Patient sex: M
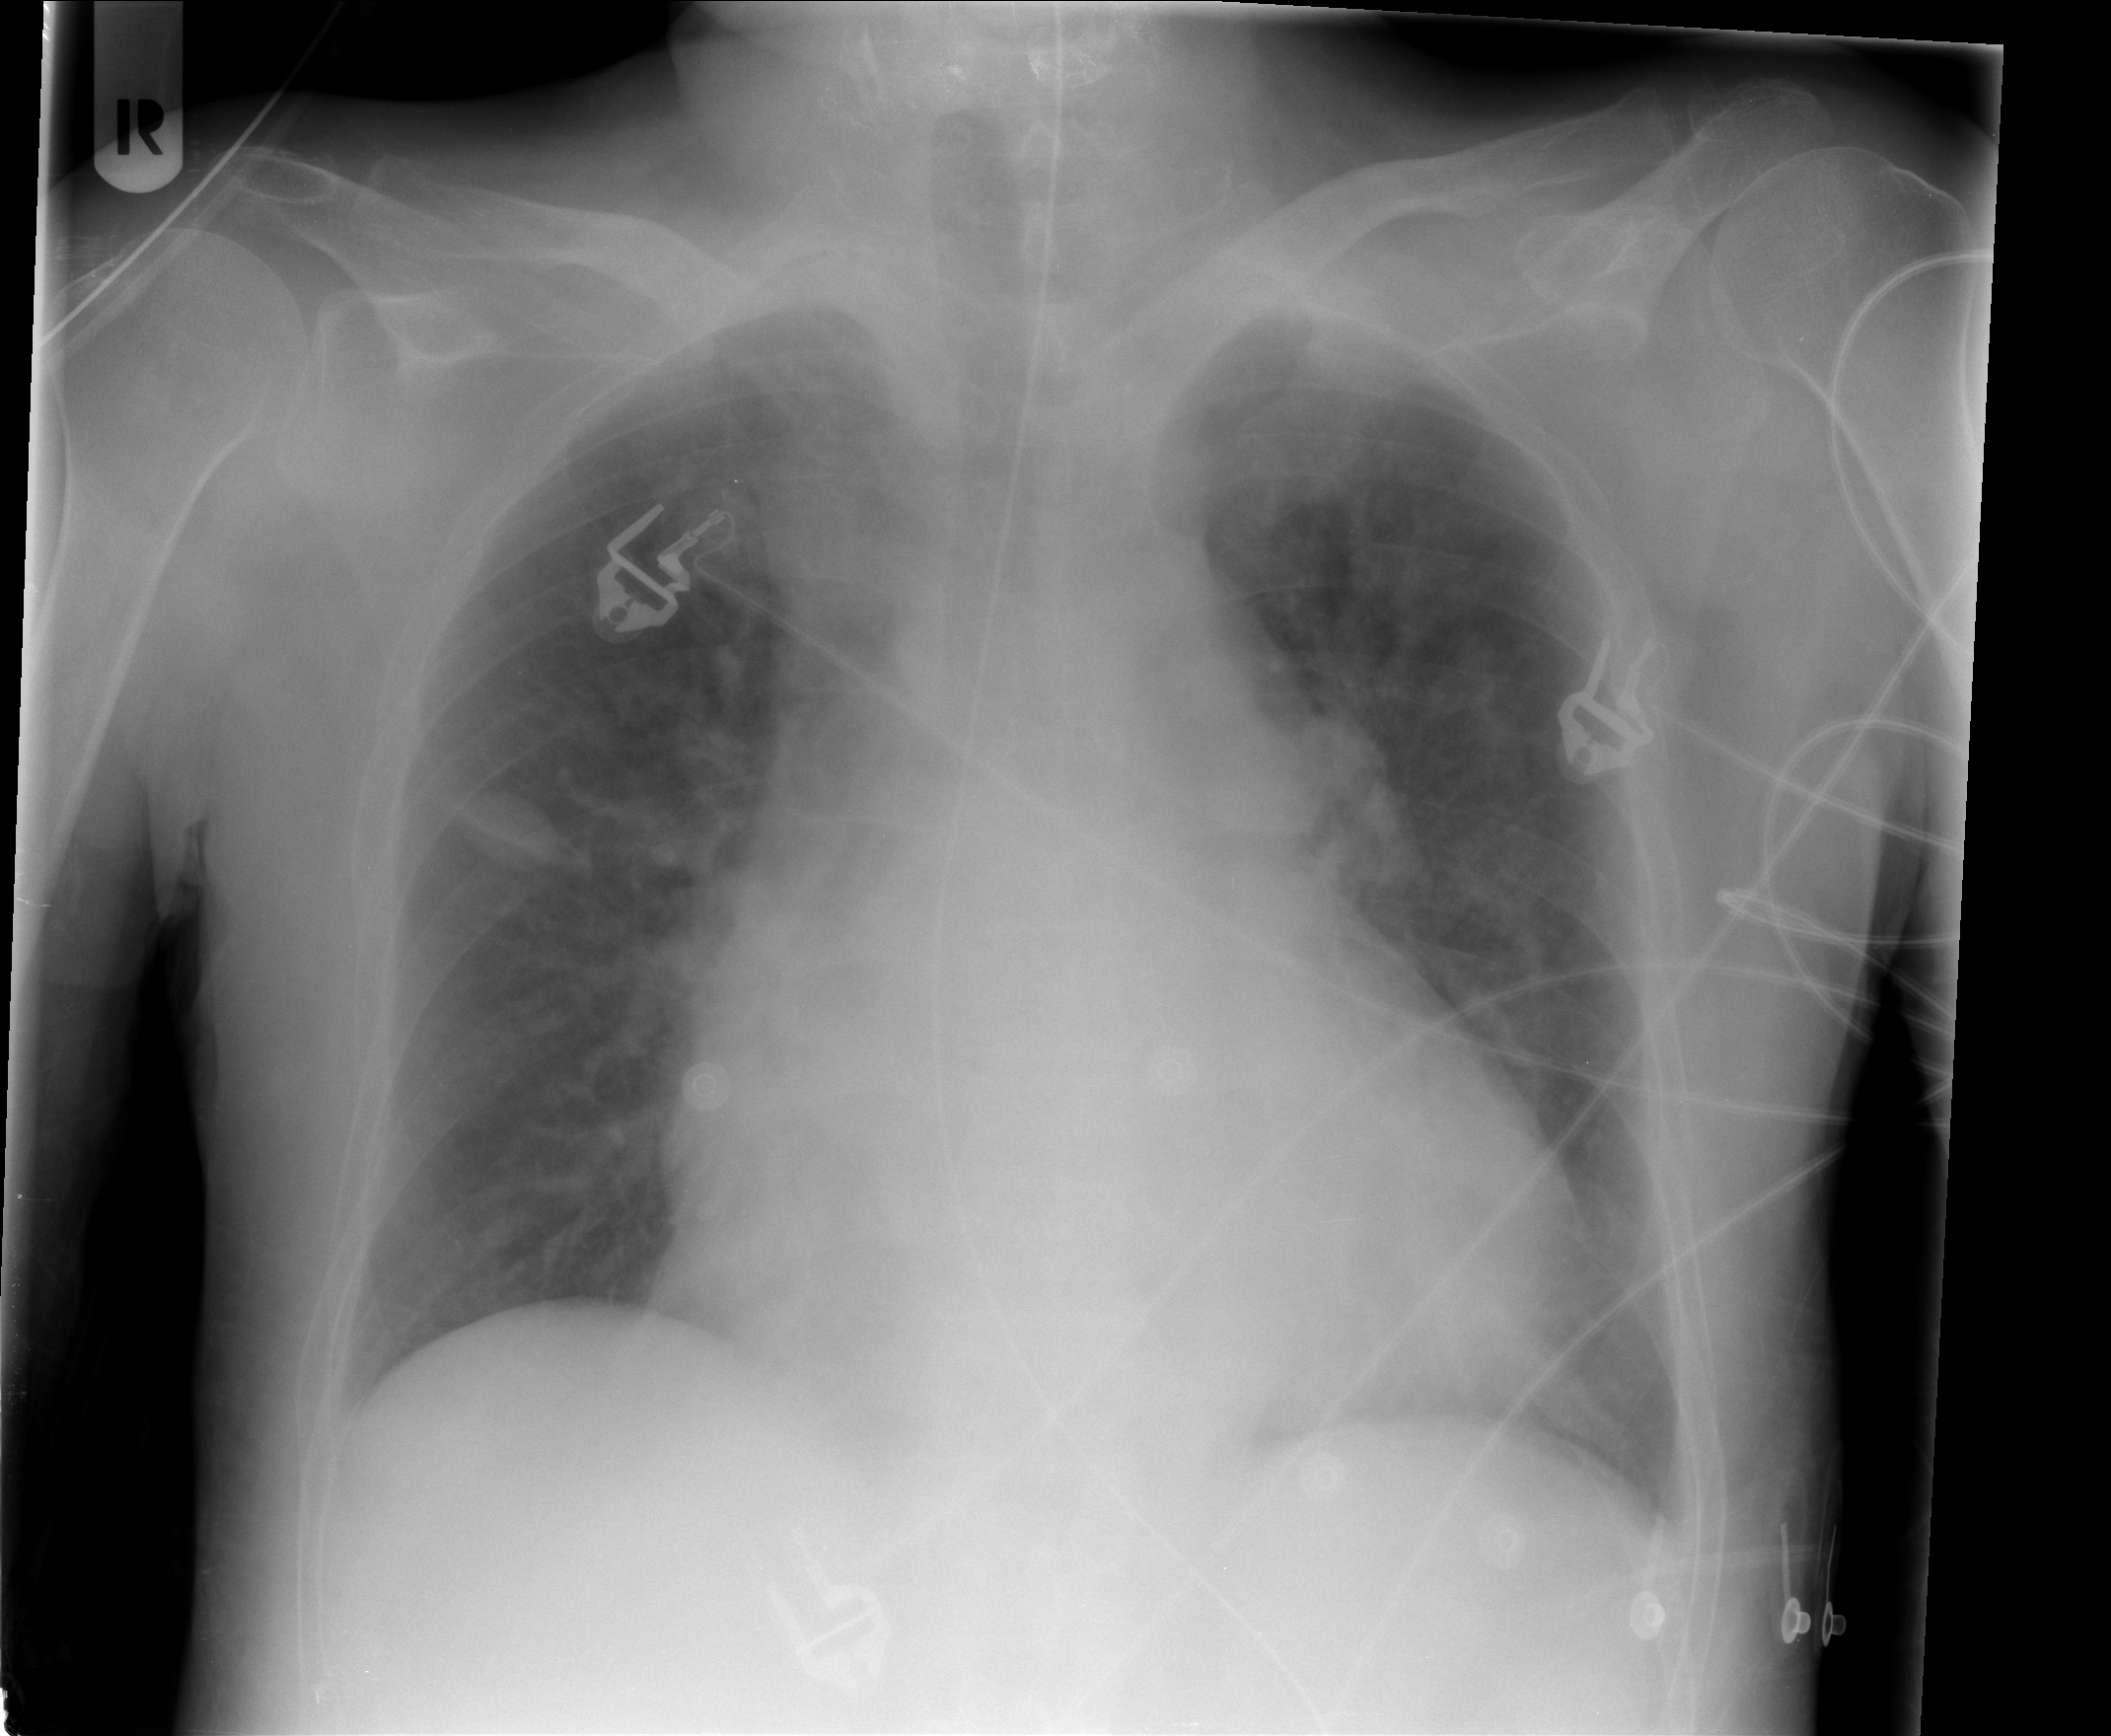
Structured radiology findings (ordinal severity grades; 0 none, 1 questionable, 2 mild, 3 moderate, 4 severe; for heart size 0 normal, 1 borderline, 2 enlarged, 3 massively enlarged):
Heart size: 3
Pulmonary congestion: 2
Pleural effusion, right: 0
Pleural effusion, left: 0
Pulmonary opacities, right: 1
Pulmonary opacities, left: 1
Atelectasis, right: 2
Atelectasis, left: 0